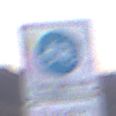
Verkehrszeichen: BeginnFahrradstrasse
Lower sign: BesondereFahrzeugeUndTransportgueter3
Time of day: Dusk
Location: Outdoor (Nature)
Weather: Clear
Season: NotSpecified
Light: Natural